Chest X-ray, PA view. Patient: 37 years old, sex M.
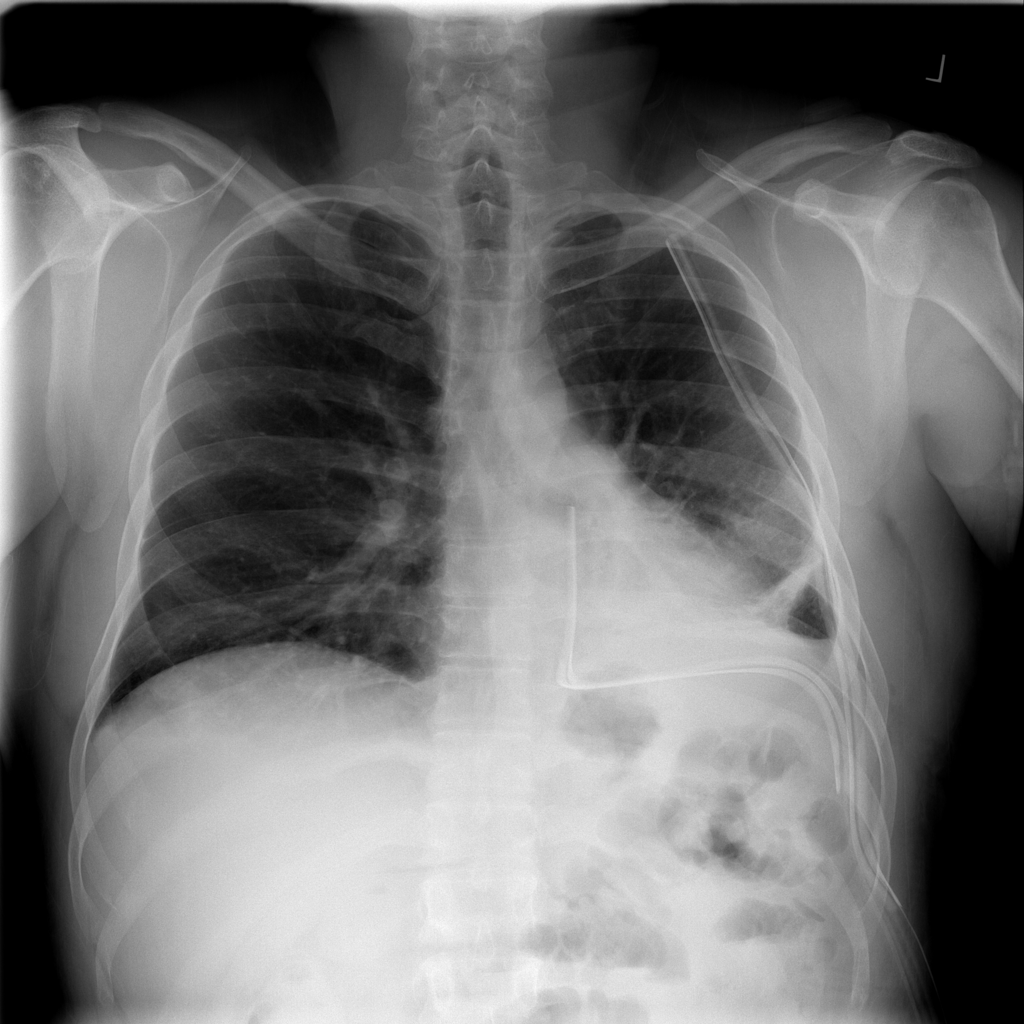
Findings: No Finding